Question: I have UItableView with Custom UItableViewCell with its nib file.
'''
func tableView(tableView: UITableView!, cellForRowAtIndexPath indexPath: NSIndexPath!) -> UITableViewCell!
{
let cell = tableView.dequeueReusableCellWithIdentifier(quoteCellIdentifier, forIndexPath: indexPath) as DynamicTableViewCell
if (cell == nil)
{
println("Not Initialized")
}
println(cell)
println(cell.scenarioLabel)
return cell
}
'''
'''
<_TtC17Dynamic_Cell_Demo20DynamicTableViewCell: 0xb291a70; baseClass = UITableViewCell; frame = (0 0; 320 44); layer = <CALayer: 0xb291e40>>
For Lable : null
'''
Custom UITableViewCell
'''
class DynamicTableViewCell: UITableViewCell {
@IBOutlet var scenarioLabel: UILabel
@IBOutlet var quoteContentLabel: UILabel
'''

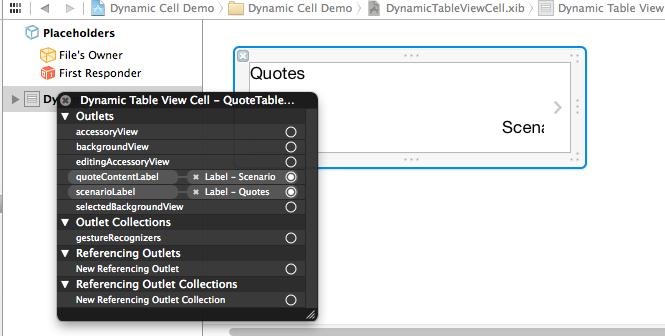
Answer: I think you are not registered nib in tableview, try this in '-viewDidLoad'
In Swift :
'''
tableView.registerNib(UINib(nibName: "DynamicTableViewCell", bundle:nil), forCellReuseIdentifier: quoteCellIdentifier)
'''
In Objective-C:
'''
[self.tableView registerNib:[UINib nibWithNibName:@"DynamicTableViewCell"
bundle:nil]]
forCellReuseIdentifier: quoteCellIdentifier];
'''